Field crop: maize
Growth stage: 2
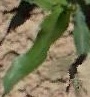
Species: maize